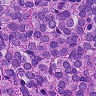
Metastatic tissue present: yes